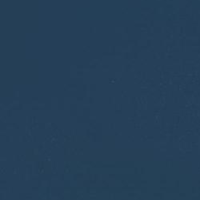
EUNIS habitat code: 14
Species observed at this site:
Eryngium alpinum